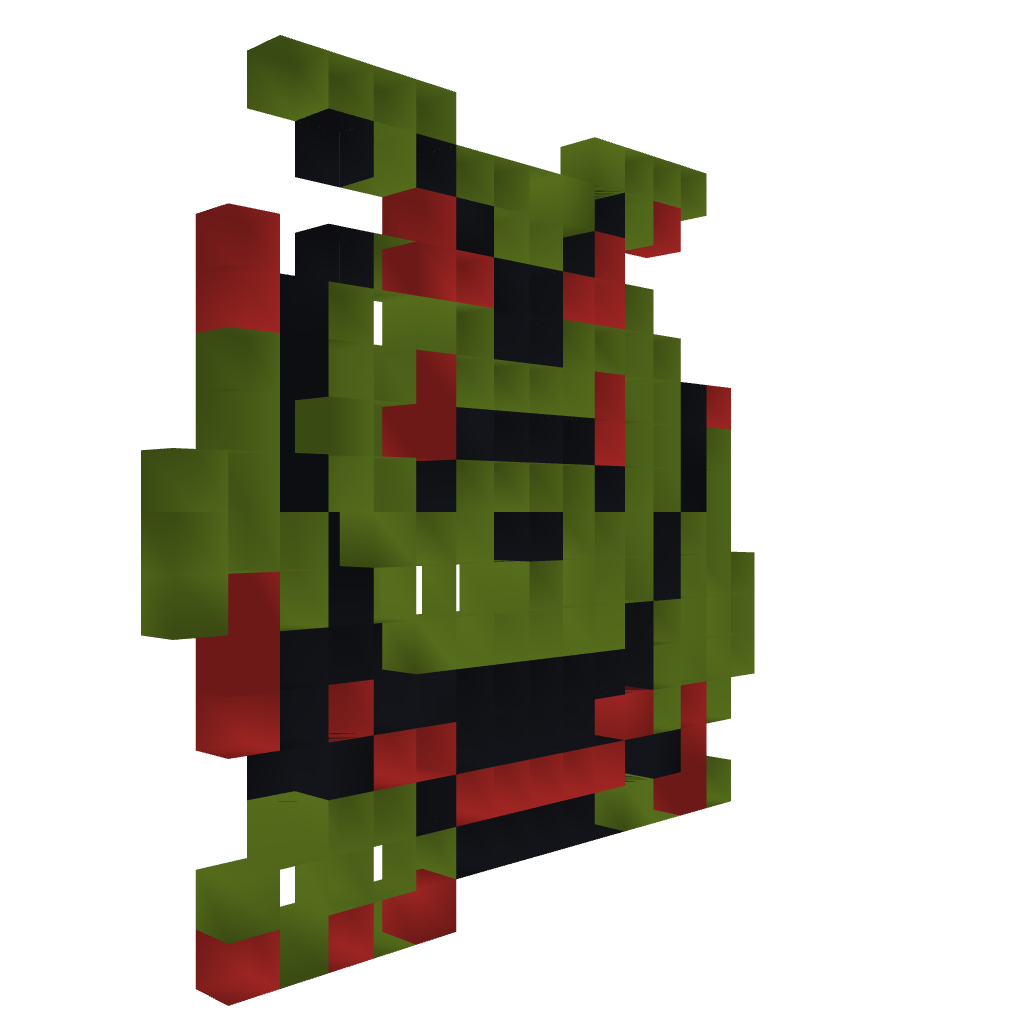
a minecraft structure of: Moblin from Zelda 1